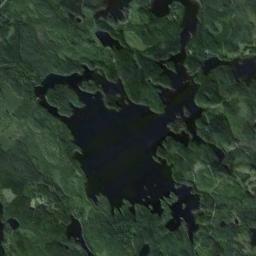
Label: lake